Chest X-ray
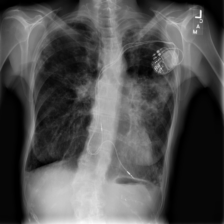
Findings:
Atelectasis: negative
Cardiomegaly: negative
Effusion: negative
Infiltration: negative
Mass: negative
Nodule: negative
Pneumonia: negative
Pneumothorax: negative
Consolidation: positive
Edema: negative
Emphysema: negative
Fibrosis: negative
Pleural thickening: negative
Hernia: negative